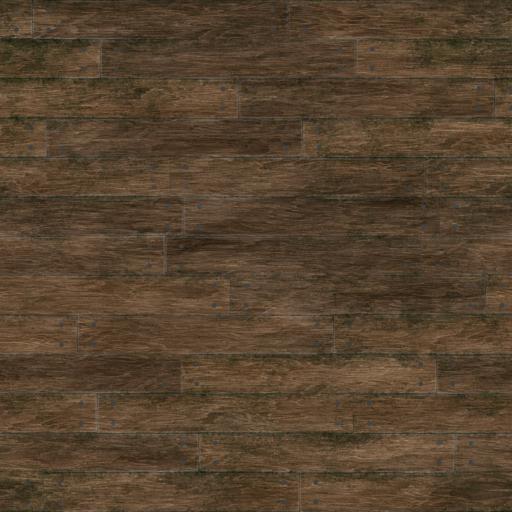
Tags: nailed nails planks rough wood wooden